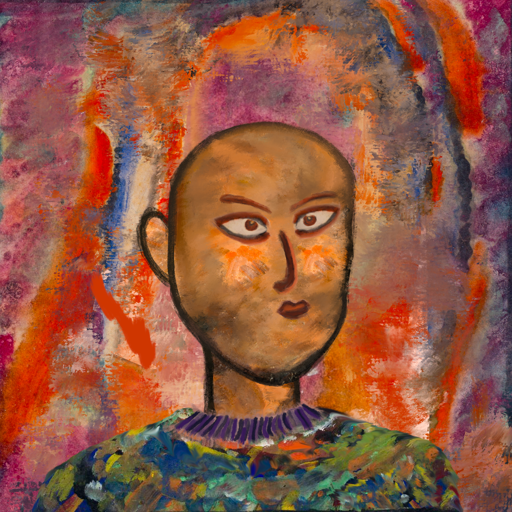
Background: Experience, Head And Neck Side: Gypsy_Queen, Face Side: Roy_Bahadur, Bust: An_Impression, Hair Side: Blank, Head Accessory: Blank, Second Necklace: Blank, Necklace: HillGirl, Baby: Blank